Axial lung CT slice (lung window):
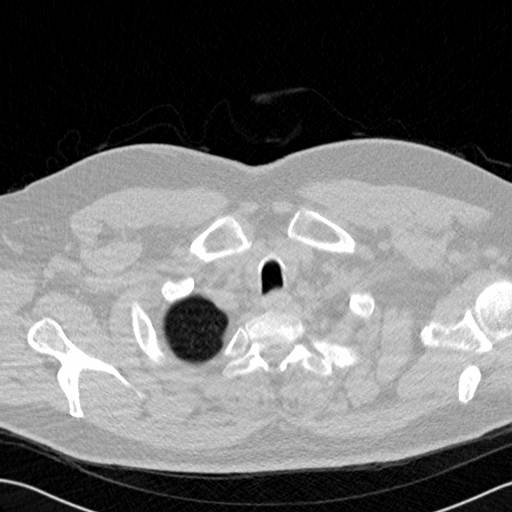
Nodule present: no